Question: I have quite a challenge here, and my language gap could also provide a challenge to you decrypting the title, but, heh...
<URL>
The red shadows are borders for elements that have the rounded images inside them. On hover you'll be able to see them.
'''
<style>
body
{
background-color: black;
font-family: Verdana, sans-serif;
font-size: 12px;
}
#application
{
width: 1000px;
height: 800px;
margin: 0px auto;
position: relative;
}
#ages
{
width: 524px;
height: 513px;
position: absolute;
left: 224px;
top: 166px;
}
#ages > a
{
display: block;
position: absolute;
box-shadow: 0px 0px 1px 0px red;
}
#ages a span
{
position: absolute;
display: block;
background-color: transparent;
background-repeat: no-repeat;
background-position: -9999px -9999px;
width: 100%;
height: 100%;
left: 0;
top: 0;
}
#ages > a:hover span, #ages > a.active span
{
background-position: center center;
}
#ages a.year20
{
width: 100%;
height: 100%;
left: 0;
top: 0;
}
#ages a.year20 span
{
background-image: url('assets/images/wood-layers/20.png');
}
#ages a.year19
{
width: 498px;
height: 489px;
left: 14px;
top: 10px;
}
#ages a.year19 span
{
background-image: url('assets/images/wood-layers/19.png');
}
#ages a.year18
{
width: 477px;
height: 470px;
left: 24px;
top: 19px;
}
#ages a.year18 span
{
background-image: url('assets/images/wood-layers/18.png');
}
#ages a.year17
{
width: 455px;
height: 449px;
left: 37px;
top: 27px;
}
#ages a.year17 span
{
background-image: url('assets/images/wood-layers/17.png');
}
#ages a.year16
{
width: 434px;
height: 429px;
left: 48px;
top: 37px;
}
#ages a.year16 span
{
background-image: url('assets/images/wood-layers/16.png');
}
#ages a.year15
{
width: 413px;
height: 412px;
left: 59px;
top: 44px;
}
#ages a.year15 span
{
background-image: url('assets/images/wood-layers/15.png');
}
#ages a.year14
{
width: 382px;
height: 382px;
left: 76px;
top: 58px;
}
#ages a.year14 span
{
background-image: url('assets/images/wood-layers/14.png');
}
#ages a.year13
{
width: 346px;
height: 344px;
left: 95px;
top: 77px;
}
#ages a.year13 span
{
background-image: url('assets/images/wood-layers/13.png');
}
#ages a.year12
{
width: 313px;
height: 312px;
left: 112px;
top: 92px;
}
#ages a.year12 span
{
background-image: url('assets/images/wood-layers/12.png');
}
#ages a.year11
{
width: 282px;
height: 282px;
left: 128px;
top: 104px;
}
#ages a.year11 span
{
background-image: url('assets/images/wood-layers/11.png');
}
#ages a.year10
{
width: 247px;
height: 245px;
left: 143px;
top: 121px;
}
#ages a.year10 span
{
background-image: url('assets/images/wood-layers/10.png');
}
#ages a.year9
{
width: 209px;
height: 209px;
left: 162px;
top: 136px;
}
#ages a.year9 span
{
background-image: url('assets/images/wood-layers/9.png');
}
#ages a.year8
{
width: 179px;
height: 177px;
left: 179px;
top: 152px;
}
#ages a.year8 span
{
background-image: url('assets/images/wood-layers/8.png');
}
#ages a.year7
{
width: 150px;
height: 148px;
left: 194px;
top: 163px;
}
#ages a.year7 span
{
background-image: url('assets/images/wood-layers/7.png');
}
#ages a.year6
{
width: 121px;
height: 122px;
left: 208px;
top: 178px;
}
#ages a.year6 span
{
background-image: url('assets/images/wood-layers/6.png');
}
#ages a.year5
{
width: 96px;
height: 94px;
left: 220px;
top: 190px;
}
#ages a.year5 span
{
background-image: url('assets/images/wood-layers/5.png');
}
#ages a.year4
{
width: 73px;
height: 72px;
left: 234px;
top: 200px;
}
#ages a.year4 span
{
background-image: url('assets/images/wood-layers/4.png');
}
#ages a.year3
{
width: 50px;
height: 51px;
left: 245px;
top: 210px;
}
#ages a.year3 span
{
background-image: url('assets/images/wood-layers/3.png');
}
#ages a.year2
{
width: 37px;
height: 37px;
left: 253px;
top: 217px;
}
#ages a.year2 span
{
background-image: url('assets/images/wood-layers/2.png');
}
#ages a.year1
{
width: 19px;
height: 19px;
left: 262px;
top: 226px;
}
#ages a.year1 span
{
background-image: url('assets/images/wood-layers/1.png');
}
</style>
<div id="application">
<section id="ages">
<a class="year20" href="#"><span></span></a>
<a class="year19" href="#"><span></span></a>
<a class="year18" href="#"><span></span></a>
<a class="year17" href="#"><span></span></a>
<a class="year16" href="#"><span></span></a>
<a class="year15" href="#"><span></span></a>
<a class="year14" href="#"><span></span></a>
<a class="year13" href="#"><span></span></a>
<a class="year12" href="#"><span></span></a>
<a class="year11" href="#"><span></span></a>
<a class="year10" href="#"><span></span></a>
<a class="year9" href="#"><span></span></a>
<a class="year8" href="#"><span></span></a>
<a class="year7" href="#"><span></span></a>
<a class="year6" href="#"><span></span></a>
<a class="year5" href="#"><span></span></a>
<a class="year4" href="#"><span></span></a>
<a class="year3" href="#"><span></span></a>
<a class="year2" href="#"><span></span></a>
<a class="year1" href="#"><span></span></a>
</section>
</div>
'''

In the image:
- -
The thing is, I need each layer to activate only when the mouse is in its "rounded" range, not bounding box range. It works when the mouse movement is only X Y based, but, when going XY (diagonally) the bounding box affects the proper highlight.
I know I can solve this with polygonal maps, and that's what I'm starting to work on, but, maybe there are other/better ways to solve this?
There is a catch though, tools at my disposal are HTML, CSS, JavaScript - no server side backup. The result has to be backwards compatible down to IE7.
Maybe you know of a tool that would return me polygonal bounding box point coordinates applied from outer transparency removal?
I hope you wizards have something in mind.
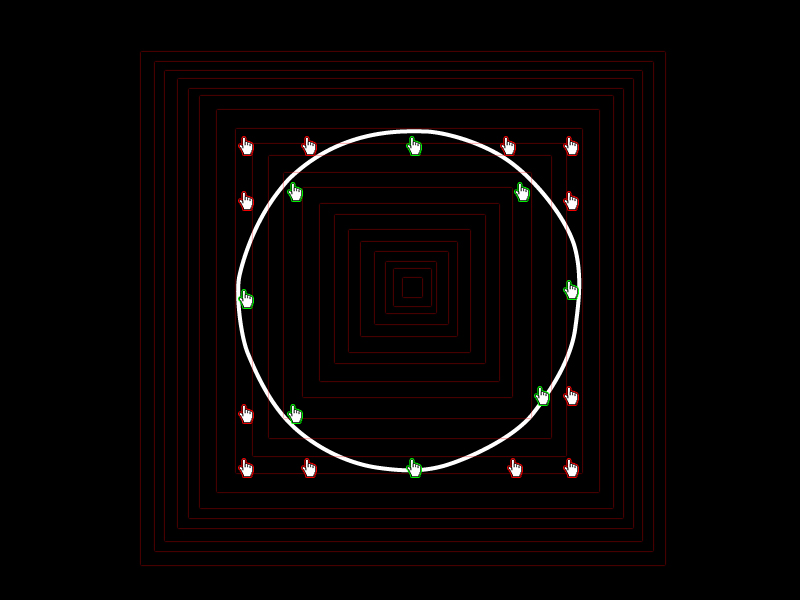
Answer: You can easily get a clickable circle using an imagemap and a blank image overlay. You can hook up event handlers to the 'AREA' tag. Backwards-compatible (and brain-dead).